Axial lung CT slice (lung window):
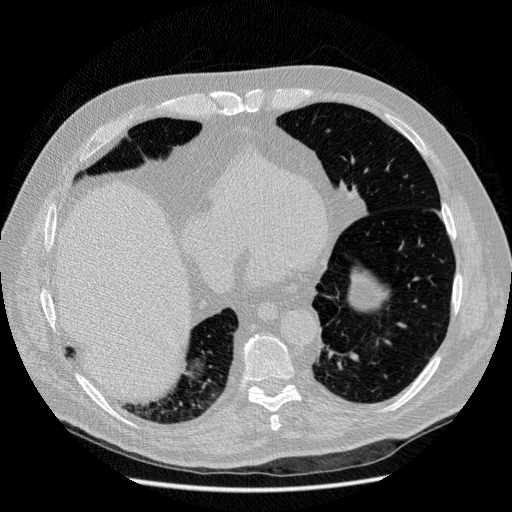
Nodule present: no